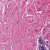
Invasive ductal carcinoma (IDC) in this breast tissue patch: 0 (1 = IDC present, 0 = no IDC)